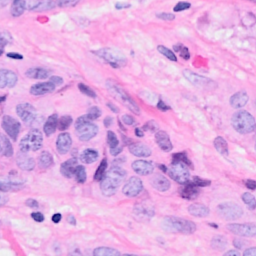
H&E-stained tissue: Breast